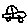
Label: car